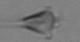
Label: Asterionellopsis_glacialis